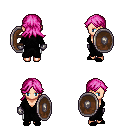
a pixel art fantasy rpg character, female body template, human, light skin, gray robe, white pants, pink loose hair, metal gloves, black slippers, shield, four views (front, back, left, right), 2x2 character sprite sheet, small pixel art, hard edges, no anti-aliasing